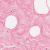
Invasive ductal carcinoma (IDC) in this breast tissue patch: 0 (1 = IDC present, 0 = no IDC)